Question: So I decided to try out <URL> was ridiculous easy, however to my surprise I scored 44%. Solution, even if correct was obviously unacceptable in terms of performance.
Original solution:
'''
public int solution2(int X, int Y, int D) {
return (int) Math.ceil((float)(Y -X)/D);
}
'''
So I decided to try it with different code, without floating point arithmetic.
'''
public int solution(int X, int Y, int D) {
int diff = Y - X;
if (diff % D == 0)
return diff /D;
else
return diff/D + 1;
}
'''
This time I got 100%. So I wanted to check the performance myself and wrote simple test:
'''
class Solution {
public int solution(int X, int Y, int D) {
int diff = Y - X;
if (diff % D == 0)
return diff /D;
else
return diff/D + 1;
}
public int solution2(int X, int Y, int D) {
return (int) Math.ceil((float)(Y -X)/D);
}
private static Random ran = new Random(System.currentTimeMillis());
public static int getRandom(int a, int b){
return ran.nextInt(b - a + 1) + a;
}
public static void main(String[] args) {
int size = 1000_000;
int max = 1000_000_000;
int[] xs = new int[size];
int[] ys = new int[size];
int[] ds = new int[size];
for (int i = 0; i < size; i++) {
int y = getRandom(1, max);
int x = getRandom(1, y);
int d = getRandom(1, max);
xs[i] = x;
ys[i] = y;
ds[i] = d;
}
long start = System.nanoTime();
Solution sol = new Solution();
for (int i = 0; i < size; i++) {
sol.solution2(xs[i], ys[i], ds[i]);
}
long diff = System.nanoTime() - start;
System.out.println("took: " + diff/<PHONE> + "ms");
}
}
'''
To my surprise, on my machine the solution 1 takes on average 13ms and solution 2 (the one reported as absolutely ineffective) 10 ms.
What am I missing?
Maybe it has to do something with expected time and space complexity of the tasks.
> expected worst-case time complexity is O(1); expected worst-case space
complexity is O(1).
Does not solution 2 have constant time & space complexity?
Also I cannot make sense of this results report for 44% solution:

What does it mean??
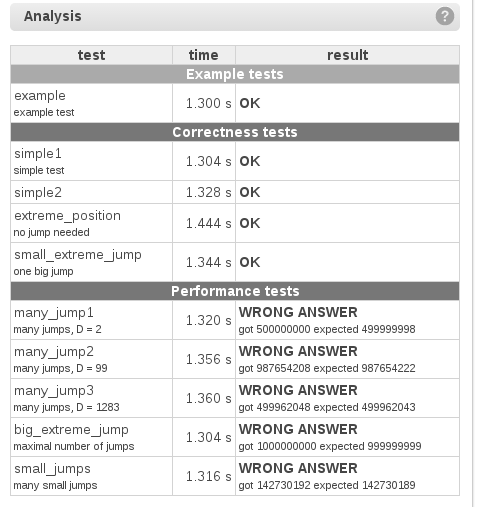
Answer: Both solutions have O(1) time complexity. The problem is that the first solution is returning wrong answers. The performance tests test the answer as well as the time. Your solution failed probably because of precision issues with the use of floats.
For x = 1, y = <PHONE>, d = 1, your first solution gives <PHONE> as an answer, and the second gives
999999999. Changing from '(float)' to '(double)' corrects this result.
In these algorithm tests, it's usually a good idea to avoid floating point arithmetic as much as possible to make it easier to get the exact answers for all cases.